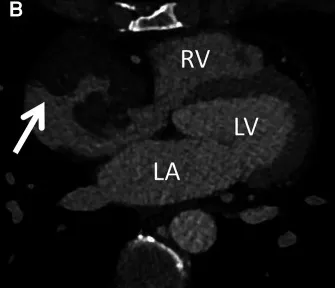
Preoperative echocardiography, cardiac CT and MRI. CT scan. Showed a giant cardiac mass with the invasion of the RA, and ,SVC.
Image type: radiology (ct)